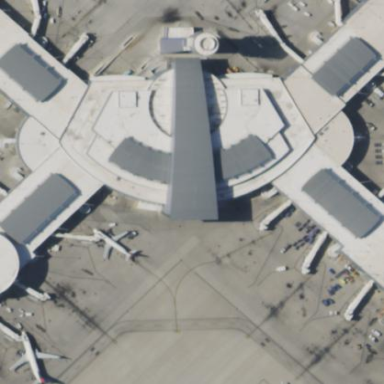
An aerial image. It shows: Terminal building located at airport.